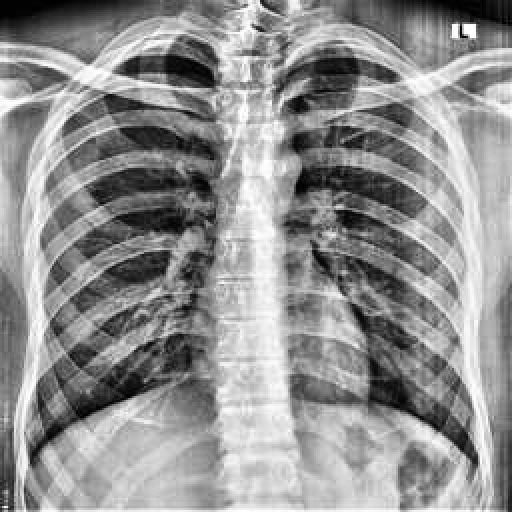
Finding: NORMAL